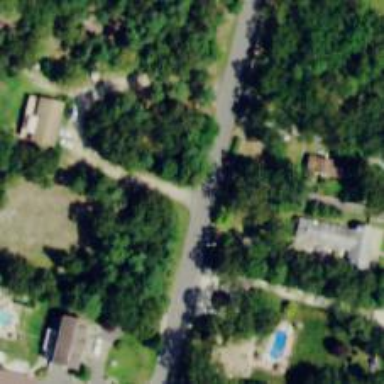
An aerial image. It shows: Residential road.